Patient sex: F
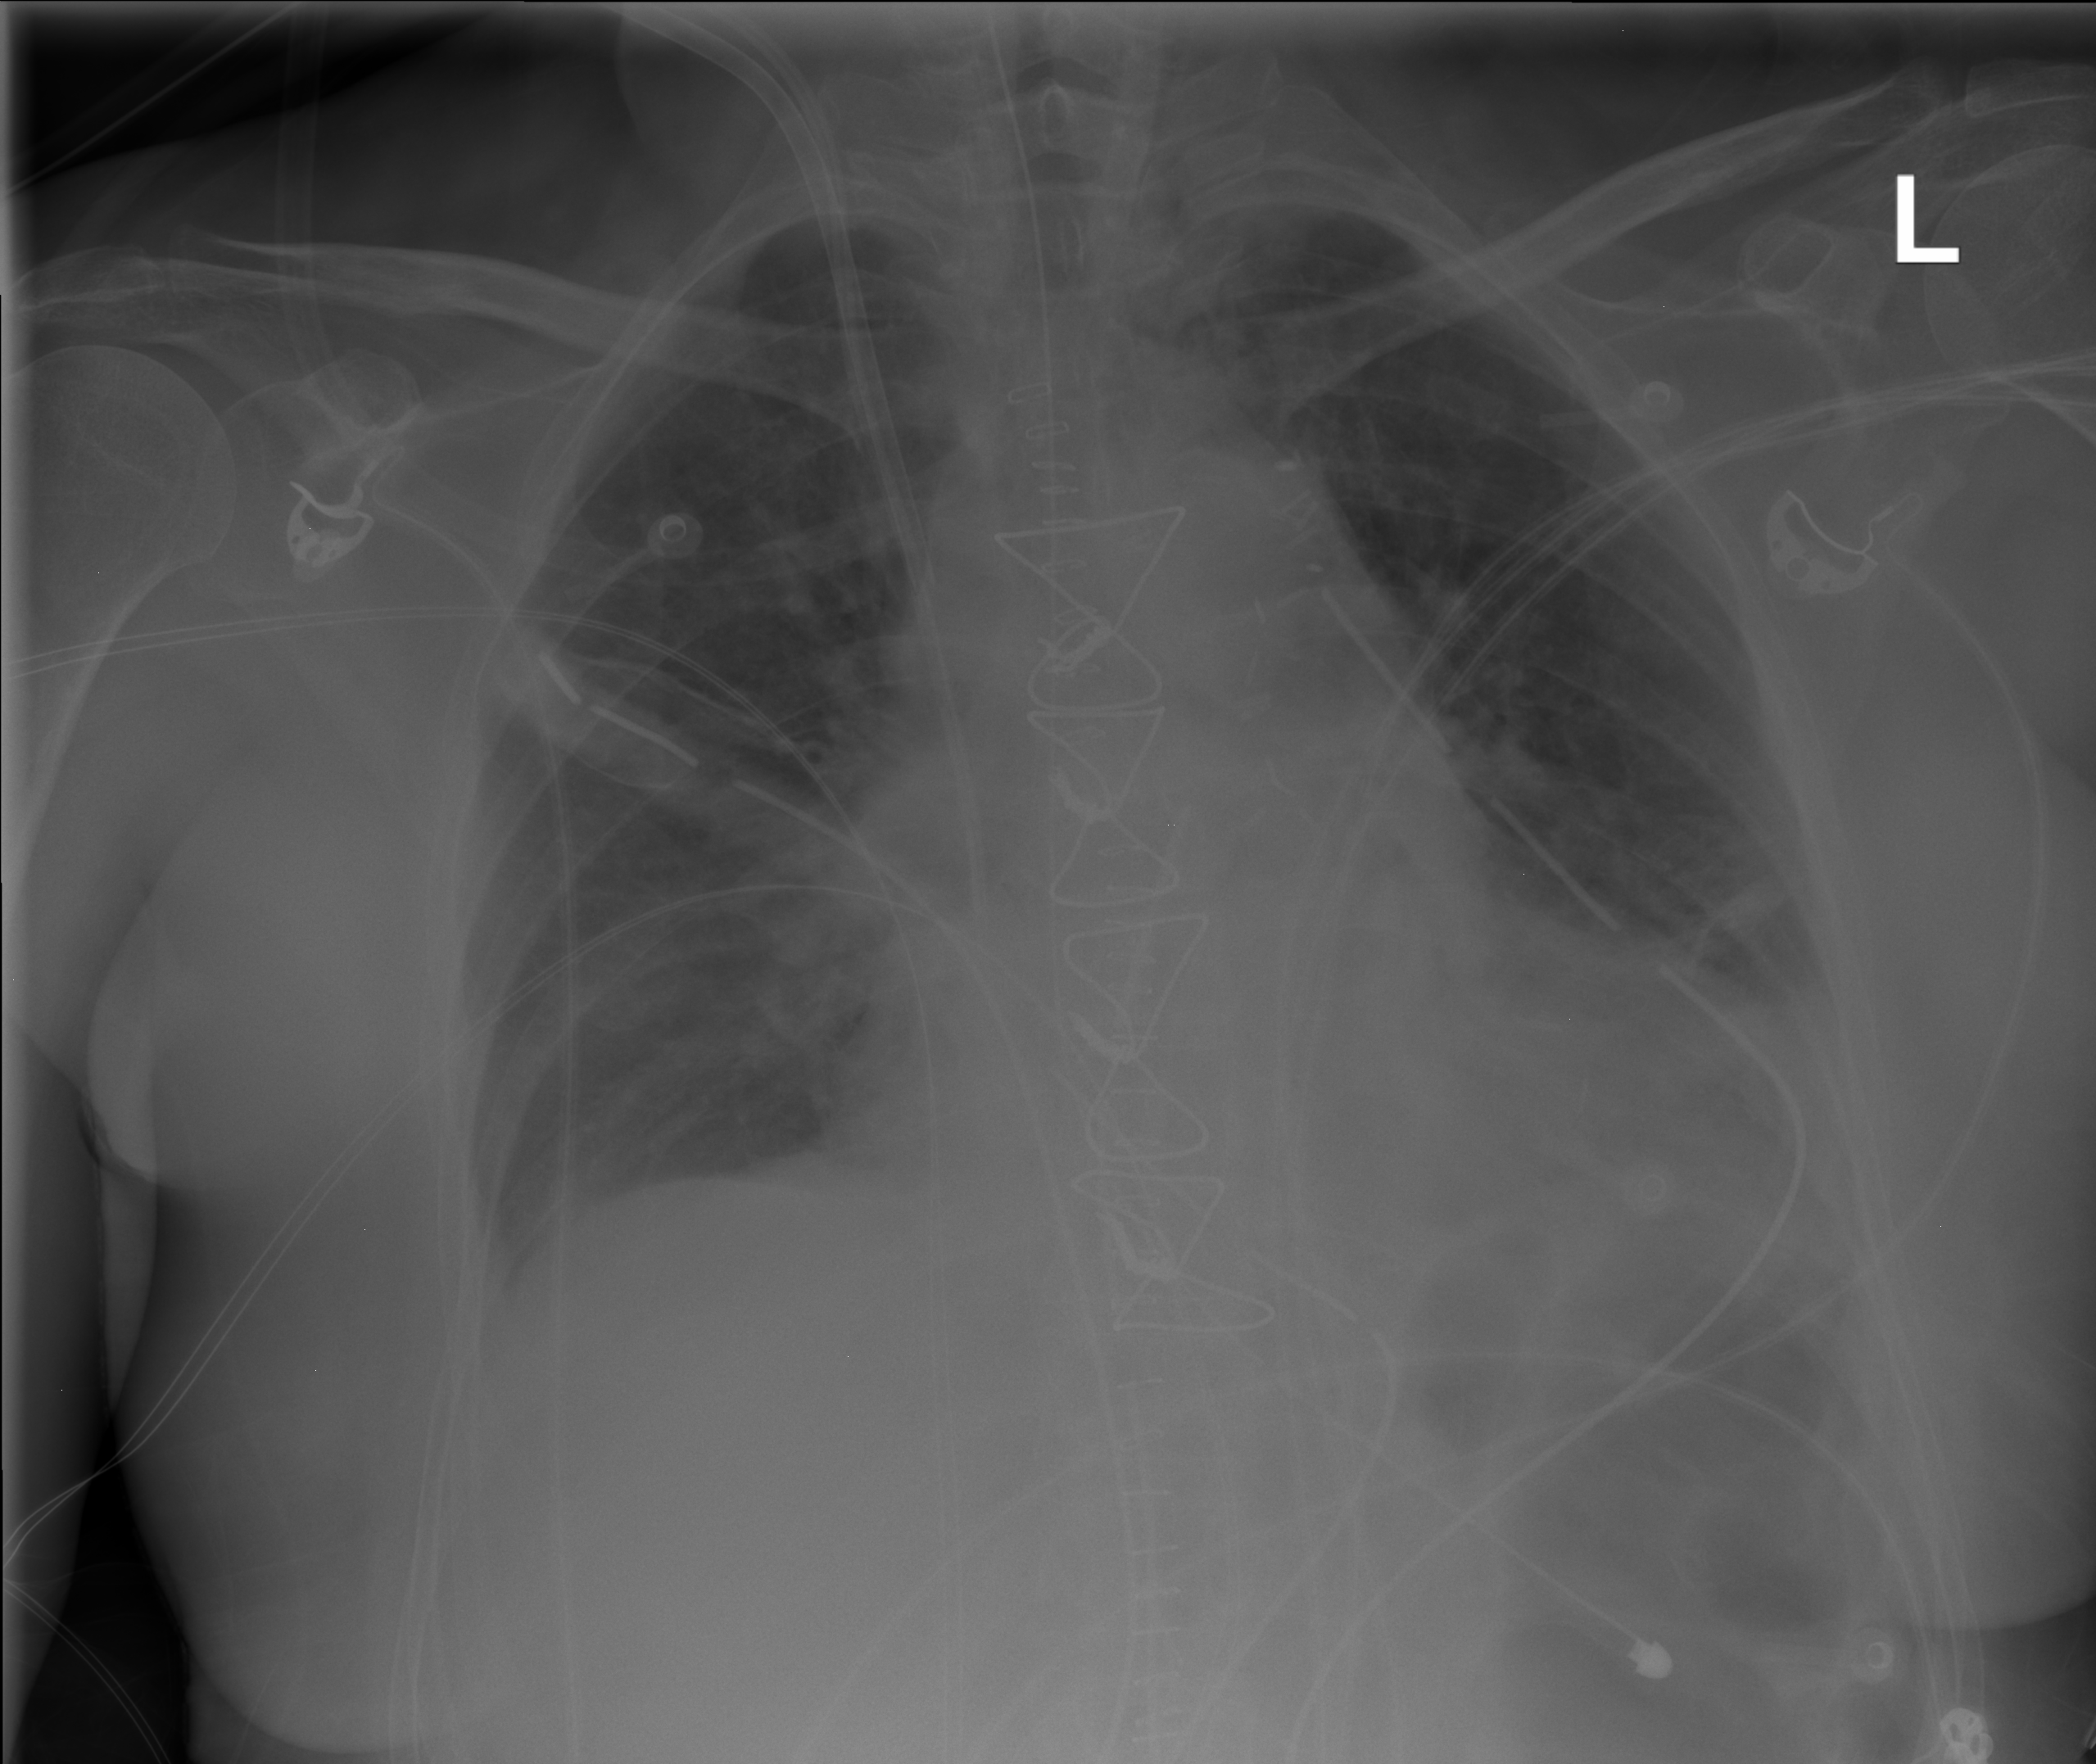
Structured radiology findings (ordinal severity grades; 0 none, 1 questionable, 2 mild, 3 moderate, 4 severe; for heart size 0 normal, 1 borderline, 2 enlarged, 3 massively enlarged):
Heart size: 2
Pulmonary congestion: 2
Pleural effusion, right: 0
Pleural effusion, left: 2
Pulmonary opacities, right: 0
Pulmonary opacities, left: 0
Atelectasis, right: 0
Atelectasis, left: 2